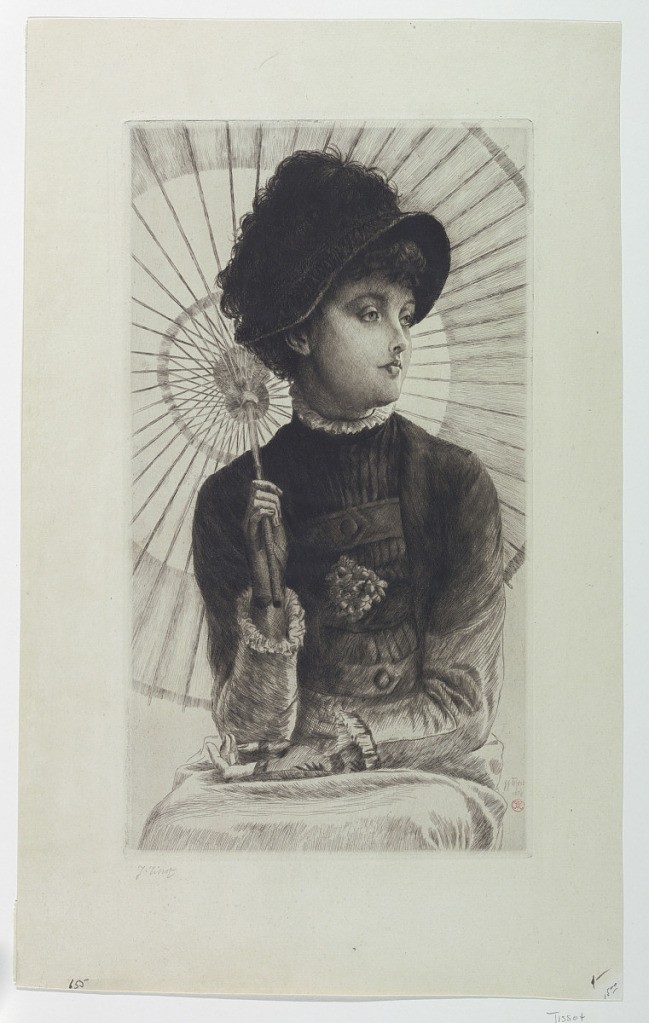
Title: Summer
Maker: James Joseph Tissot, French, 1836 – 1902
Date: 1878
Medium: Etching and drypoint on paper
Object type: Print
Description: A young woman, shown three-quarter length, is seated, her head turned to right. In her right hand she holds an open umbrella.